Question: I'm trying to create a choropleth map with my own polygons. The polygons tile the entire world but I only want to display the area within the US. What I want is to clip the polygons that go outside of a bounding box covering the US, but what happens when I specify the bounding box as limits is that all polygons that are partly outside the bounding box aren't drawn at all.
I have data that looks like this, specifying rectangles:
'''
lat long rank group
1 36.56792 -80.260138889 1 1
2 37.97319 -80.260138889 1 1
3 37.97319 -78.866805556 1 1
4 36.56792 -78.866805556 1 1
5 -45.00000 -0.008333334 2 2
6 -22.00000 -0.008333334 2 2
7 -22.00000 22.075000000 2 2
8 -45.00000 22.075000000 2 2
9 -44.99500 -67.441666667 3 3
10 -33.60000 -67.441666667 3 3
11 -33.60000 -45.700000000 3 3
12 -44.99500 -45.700000000 3 3
...
'''
I'm using code like this:
'''
library(ggplot2)
library(maps)
tab = read.table("hiergrid.level1.penn-ave.dat", header = TRUE)
data = data.frame(tab)
mapstates = map_data("state")
ggplot(data, aes(long, lat, group=group)) +
geom_polygon(aes(fill=rank)) +
ylim(25,50) +
xlim(-125,-60) +
coord_map(project="polyconic") +
geom_path(data = mapstates, color = "white", size = .75)
'''
I get output like this:

As can be seen, the polygons outside the bounding box aren't drawn at all, but I want them drawn and clipped. Any help?
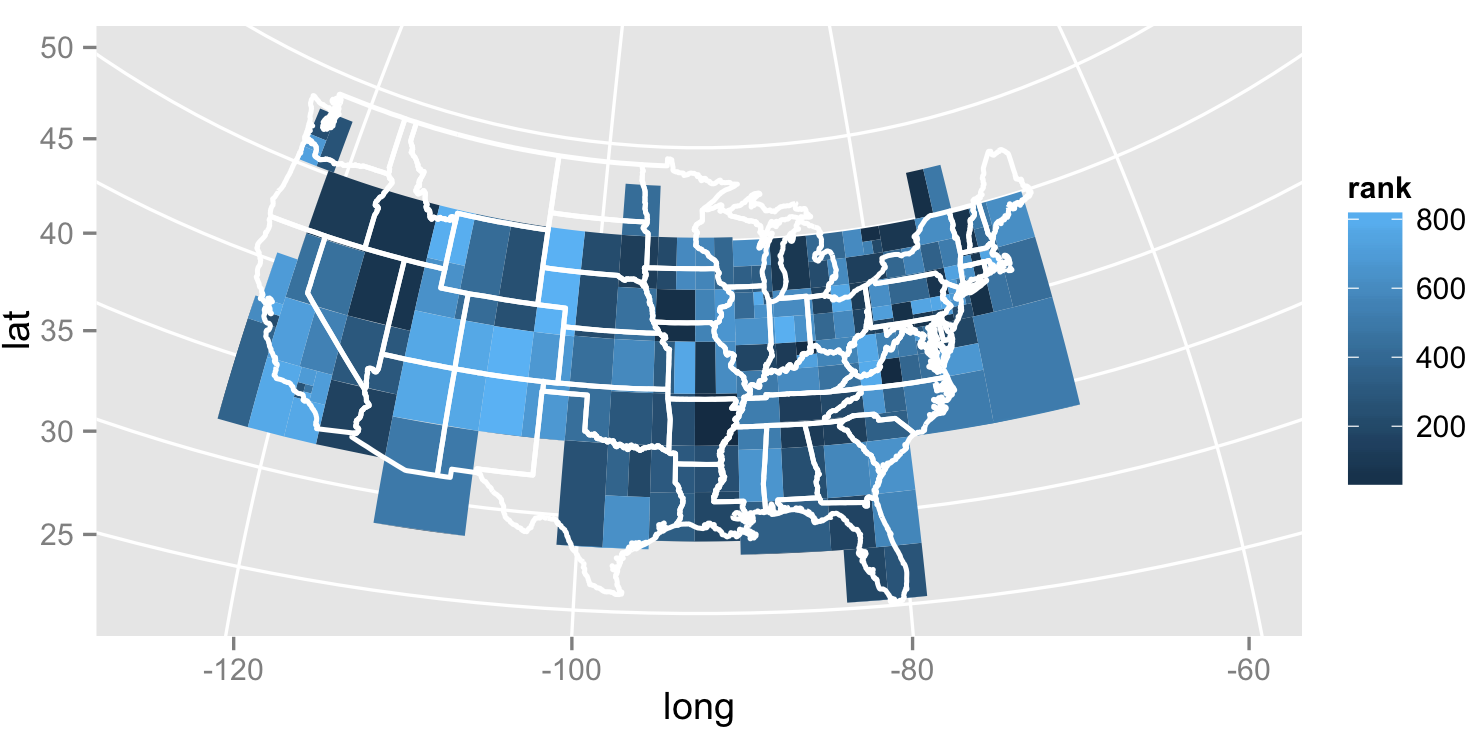
Answer: OK, it looks like this can be fixed by specifying limits to 'coord_map()'. But I still have to specify 'xlim' and 'ylim':
'''
library(ggplot2)
library(maps)
tab = read.table("hiergrid.level1.penn-ave.dat", header = TRUE)
data = data.frame(tab)
mapstates = map_data("state")
ggplot(data, aes(long, lat, group=group)) +
ylim(0,90) +
xlim(-180,-20) +
geom_polygon(aes(fill=rank)) +
coord_map(project="mercator", ylim=c(24,50), xlim=c(-126,-66)) +
geom_path(data = mapstates, color = "white", size = .75)
'''
Output is like this:

Note, however, if I leave out 'xlim' and 'ylim', or if they're too wide in the X axis, I get very weird output, like this:

I'm not sure why this is happening.